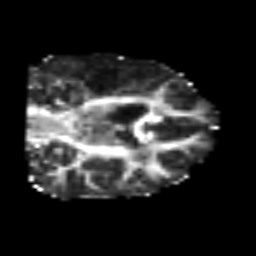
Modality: FA
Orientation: coronal
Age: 54
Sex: male
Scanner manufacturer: siemens
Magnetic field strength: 3 T
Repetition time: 6.1 s
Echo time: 0.101 s